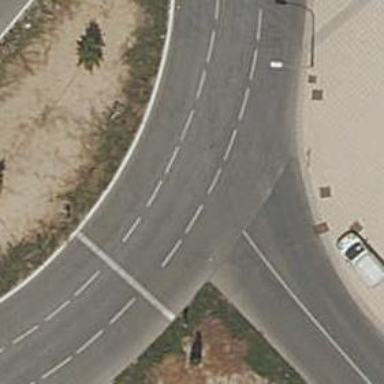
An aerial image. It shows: Tertiary road with asphalt surface.